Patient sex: M
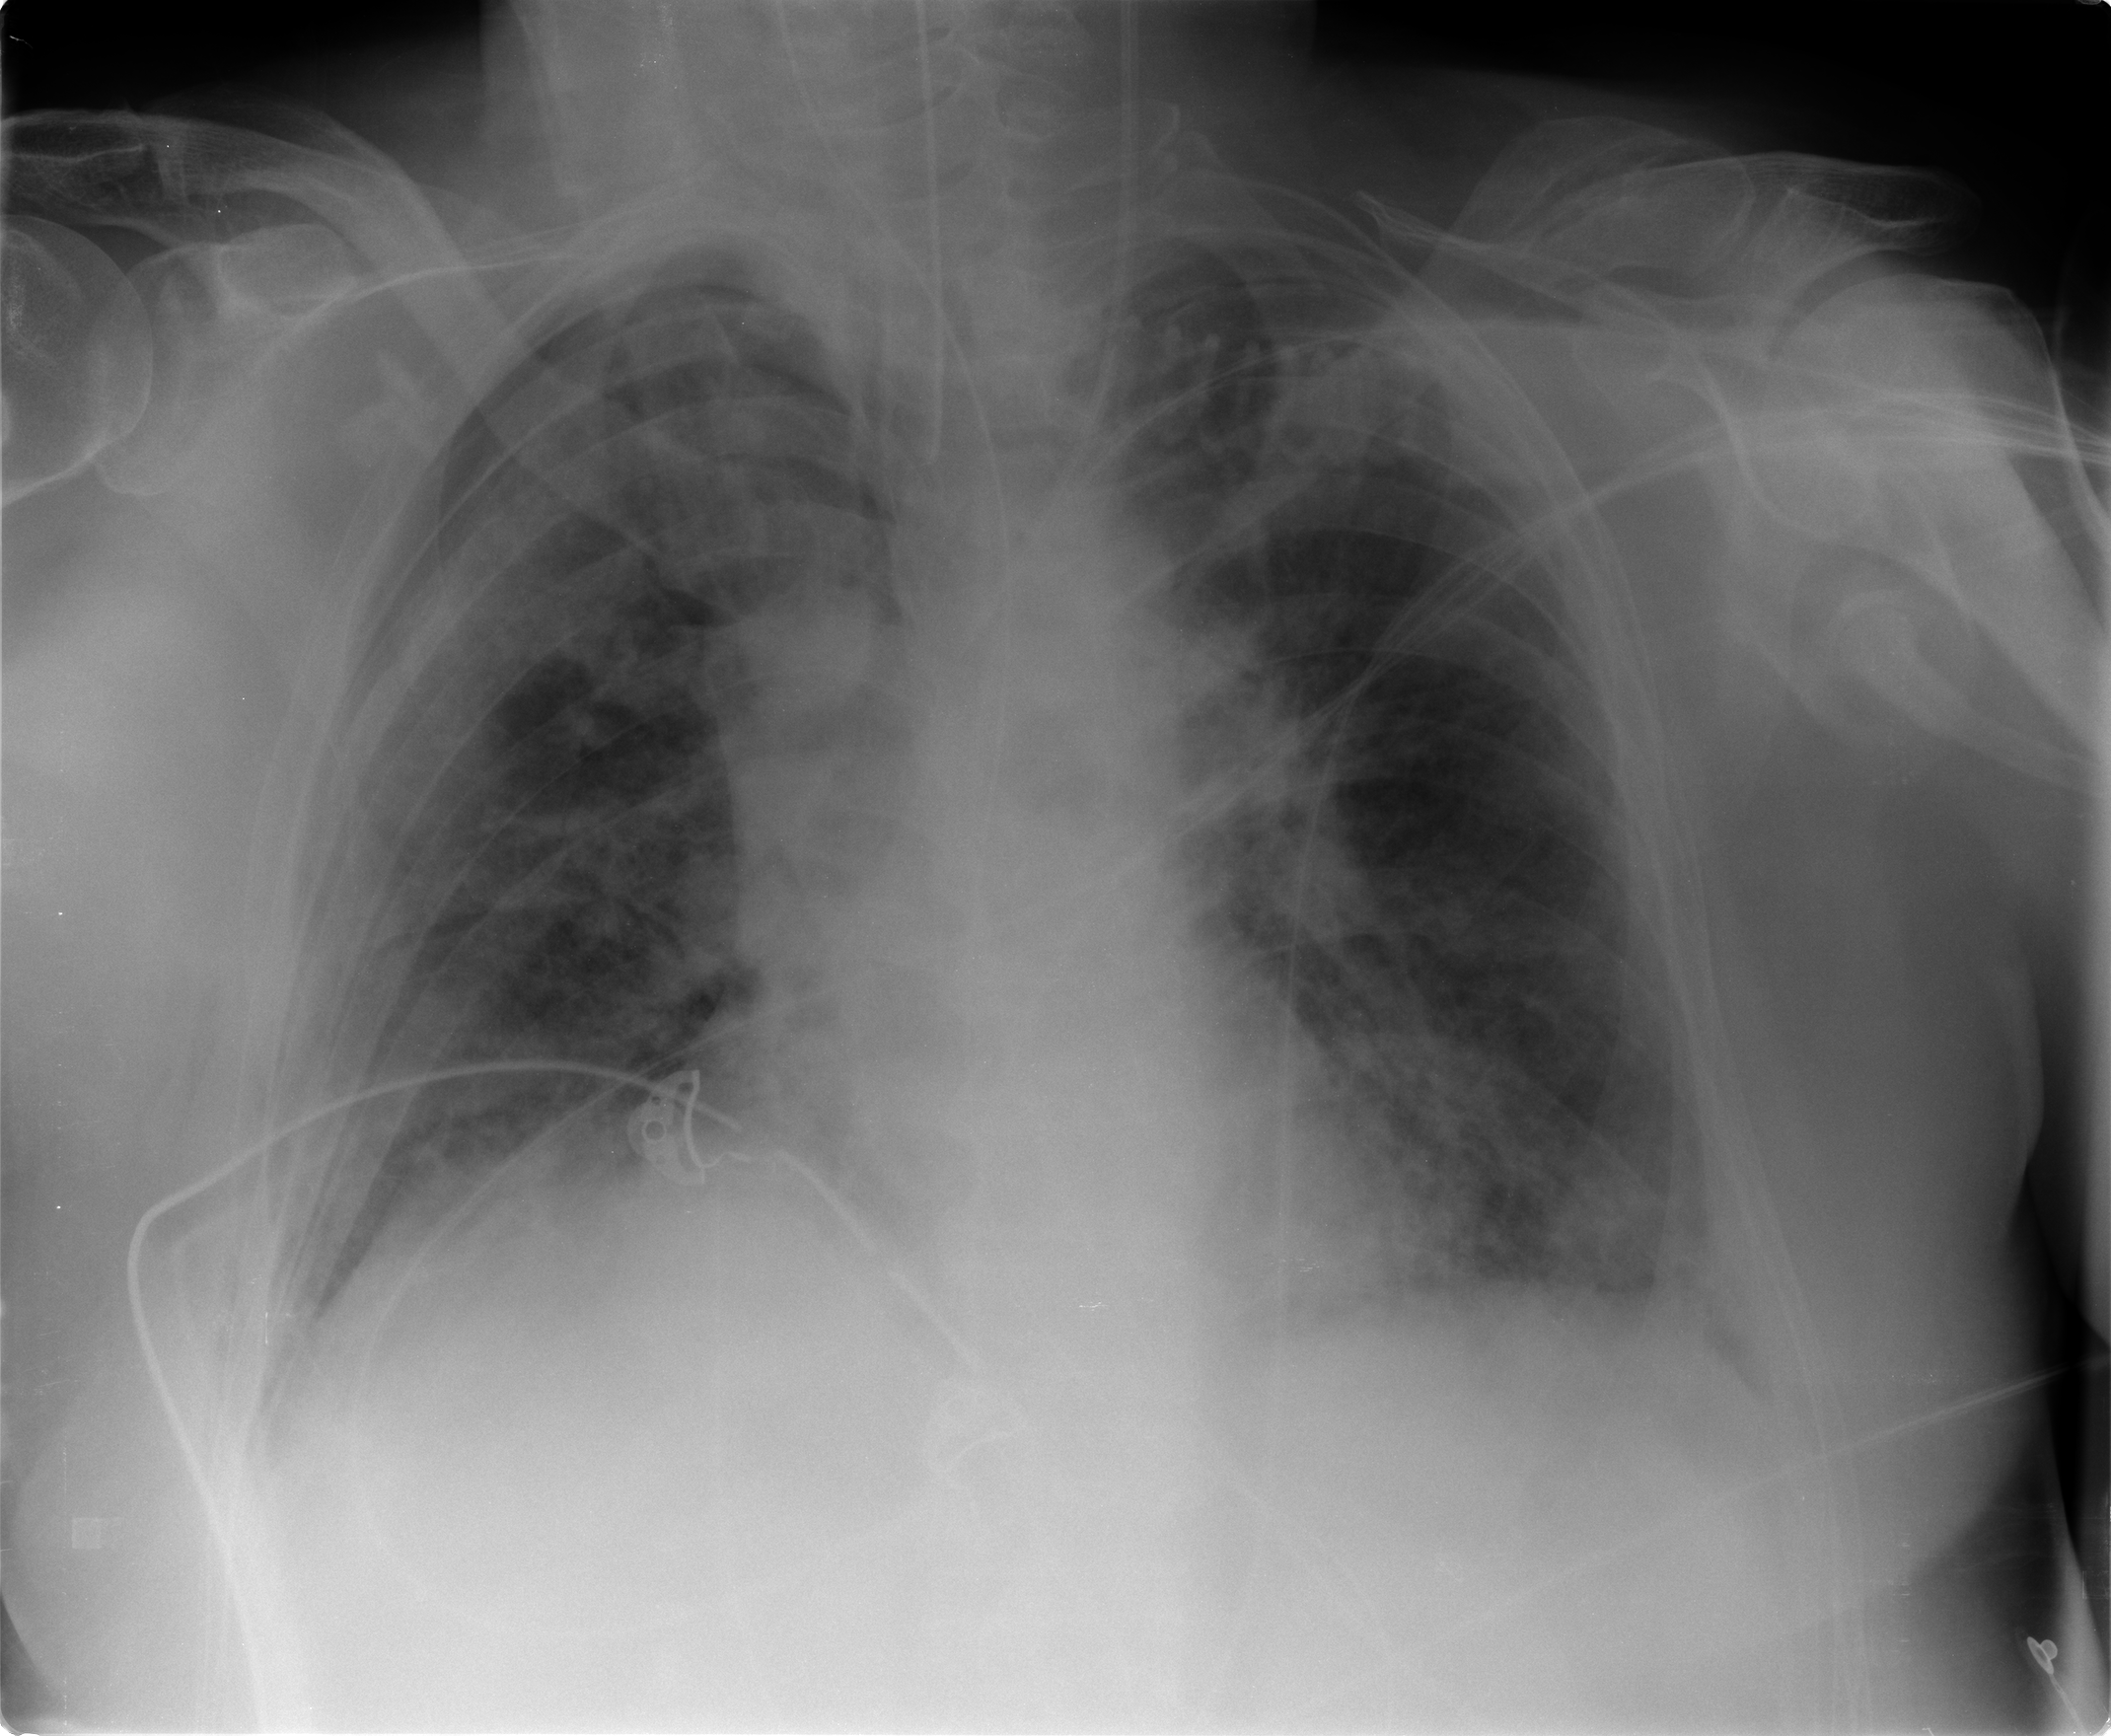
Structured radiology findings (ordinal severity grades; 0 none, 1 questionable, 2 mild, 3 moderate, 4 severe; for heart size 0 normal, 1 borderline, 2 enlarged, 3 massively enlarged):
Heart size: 0
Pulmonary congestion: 1
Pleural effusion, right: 0
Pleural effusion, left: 1
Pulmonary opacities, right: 4
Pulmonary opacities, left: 2
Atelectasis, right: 2
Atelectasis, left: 2